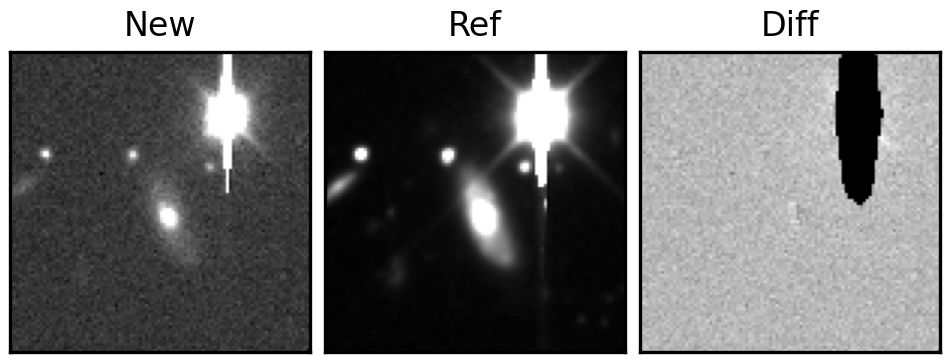
Label: real